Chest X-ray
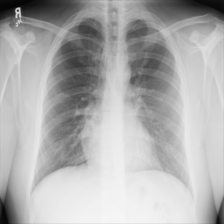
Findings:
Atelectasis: negative
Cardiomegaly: negative
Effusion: negative
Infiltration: negative
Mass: negative
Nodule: negative
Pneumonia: negative
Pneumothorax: negative
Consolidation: negative
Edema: negative
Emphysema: negative
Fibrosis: negative
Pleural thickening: negative
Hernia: negative